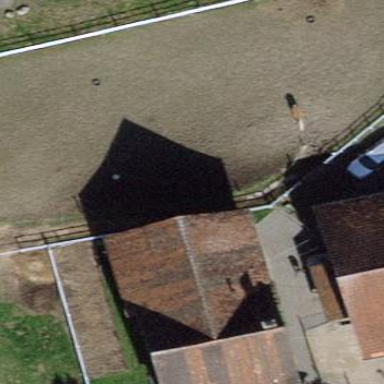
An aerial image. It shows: Detached building.